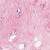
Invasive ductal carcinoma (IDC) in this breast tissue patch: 0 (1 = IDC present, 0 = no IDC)